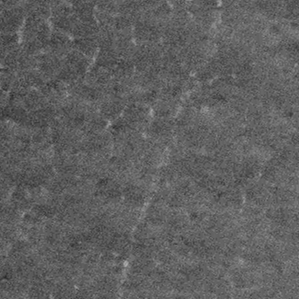
Label: frost